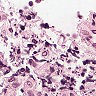
Metastatic tissue present: no